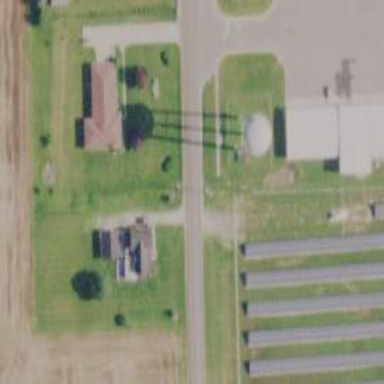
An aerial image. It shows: Water tower that is man-made.